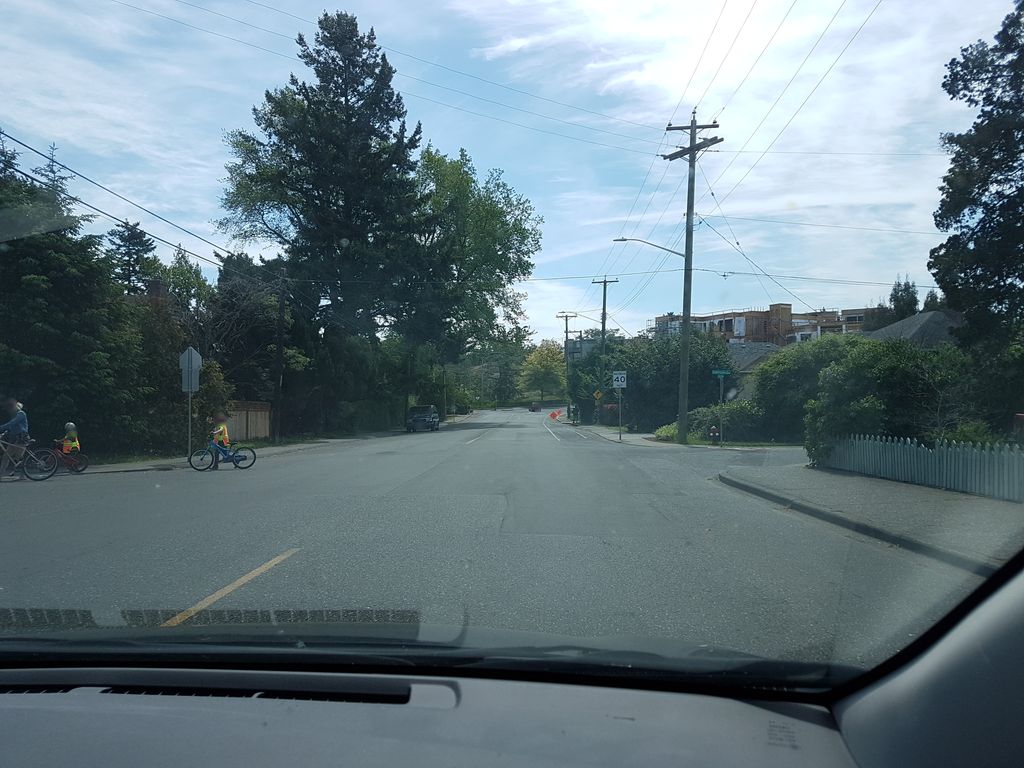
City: victoria